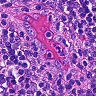
Metastatic tissue present: no